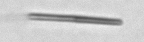
Label: fiber